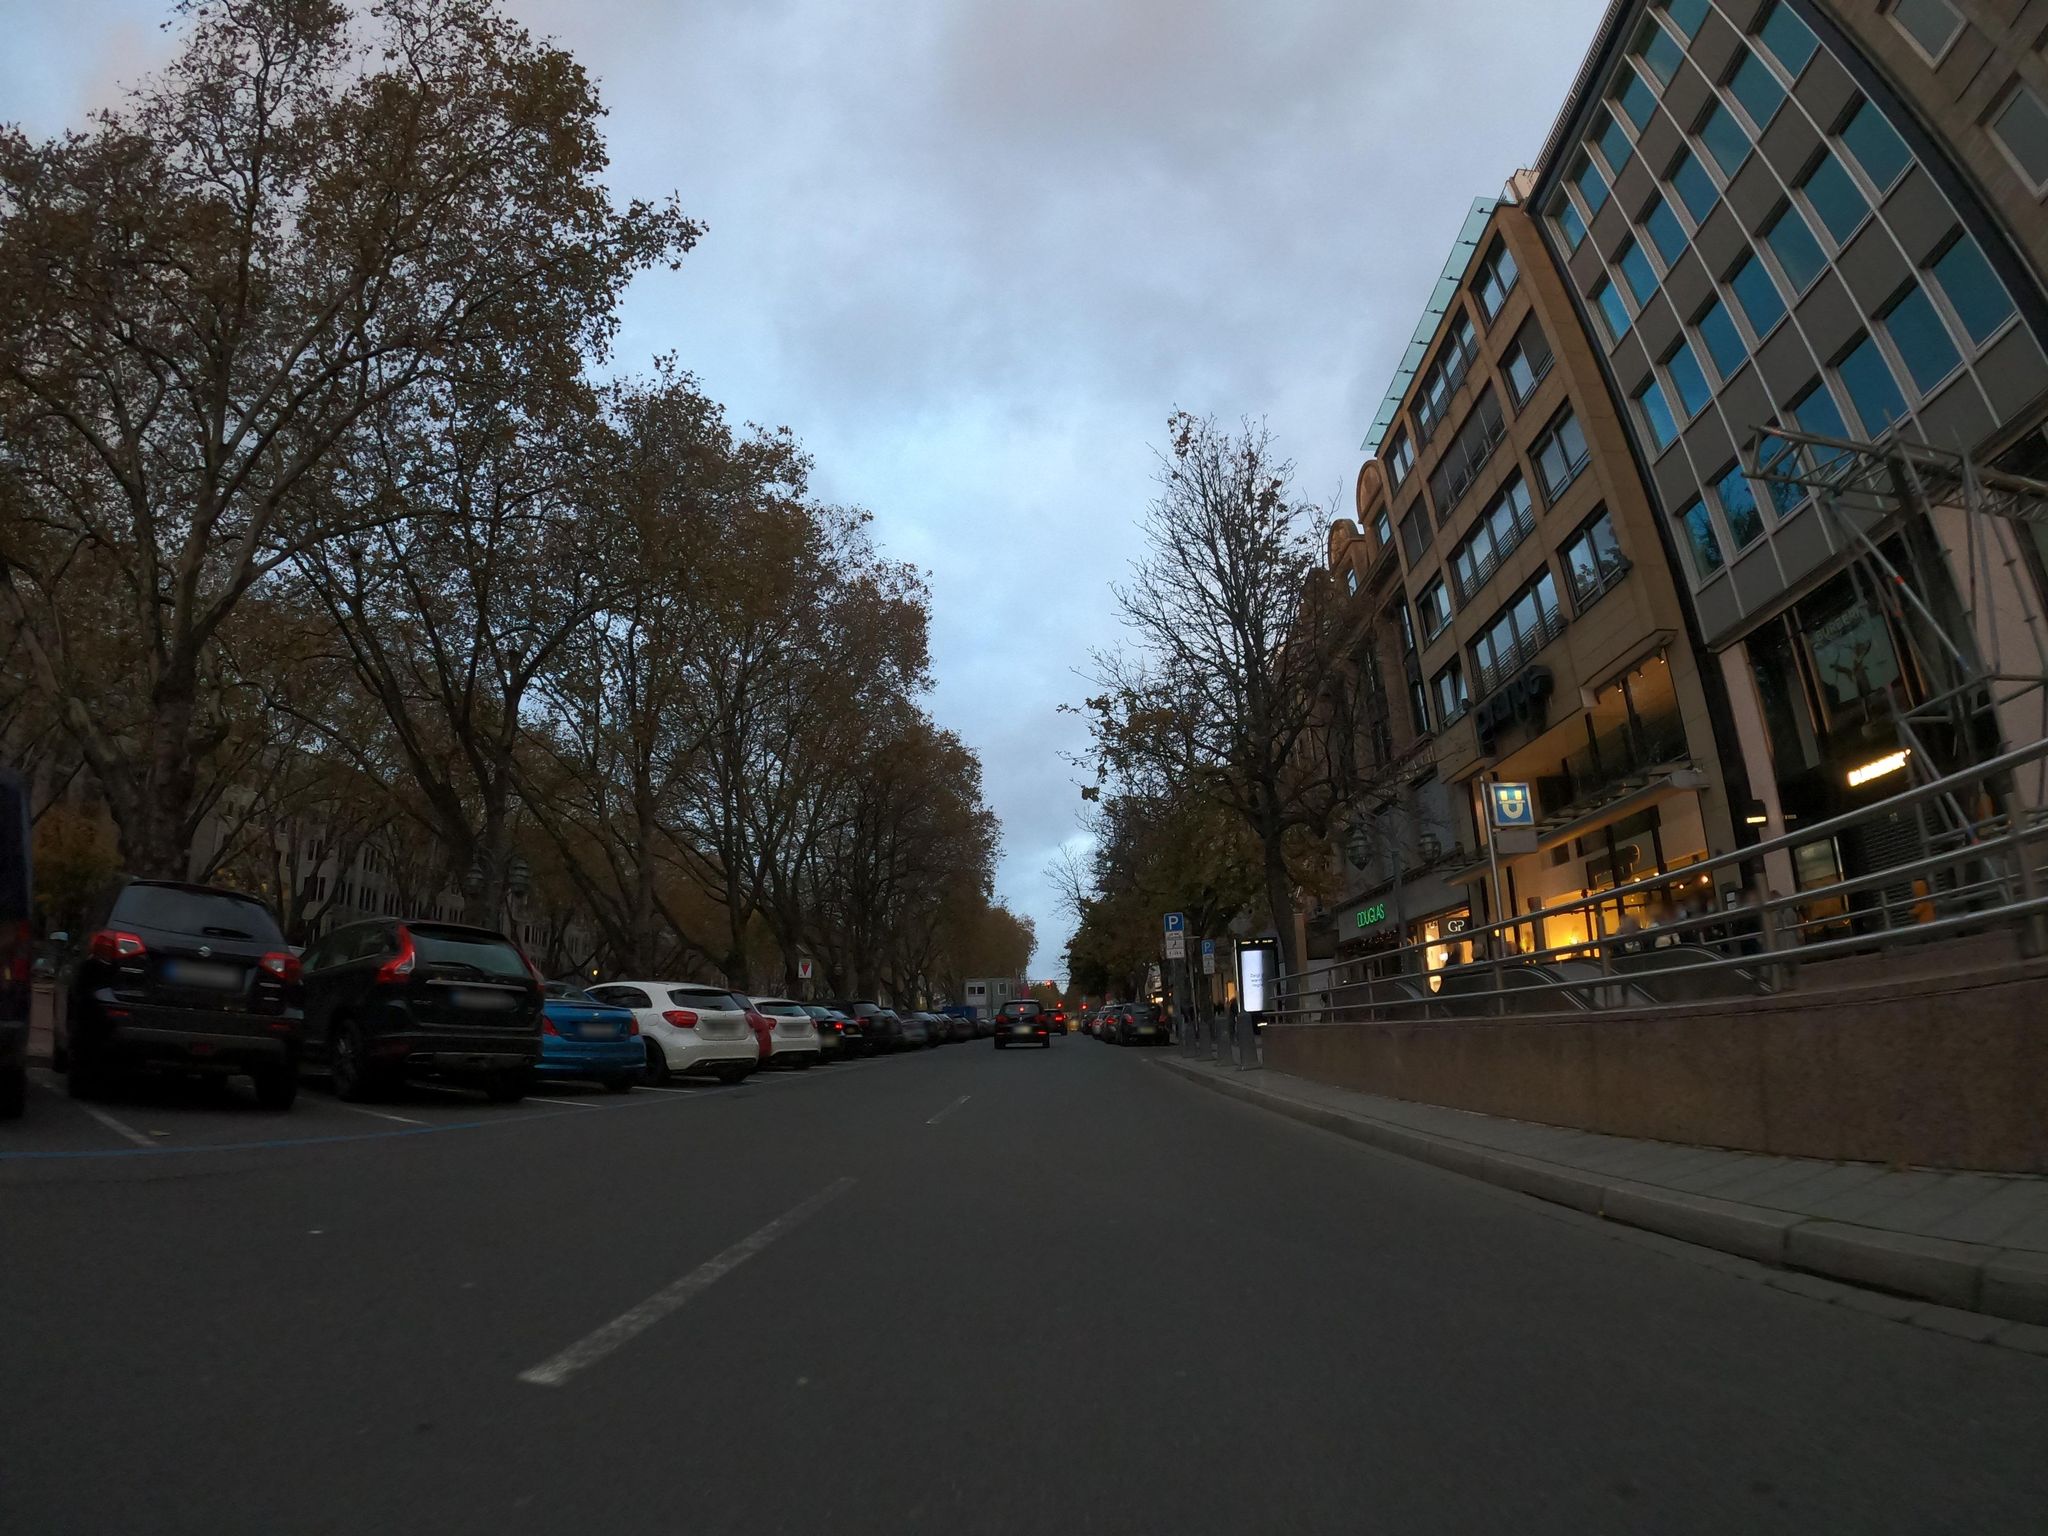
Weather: cloudy
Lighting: dusk/dawn
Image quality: good
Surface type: driving surface
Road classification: footway, steps
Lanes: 2
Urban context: urban centre
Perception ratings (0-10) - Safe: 1.5, Lively: 4.98, Beautiful: 8.8, Boring: 0.76, Depressing: 2.21, Wealthy: 5.68